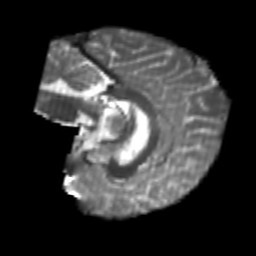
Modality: T2w
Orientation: sagittal
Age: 25
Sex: male
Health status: healthy
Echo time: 0.074 s